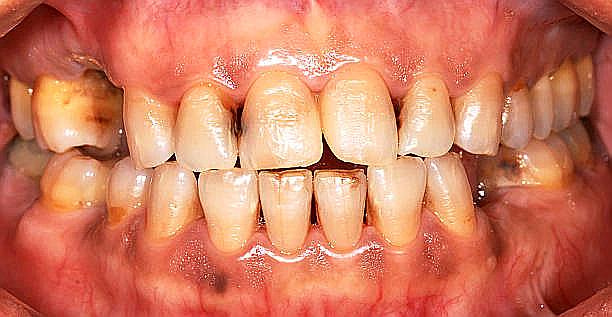
Condition: Calculus